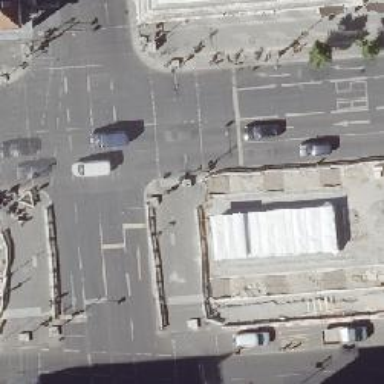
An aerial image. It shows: Footway located on traffic island.